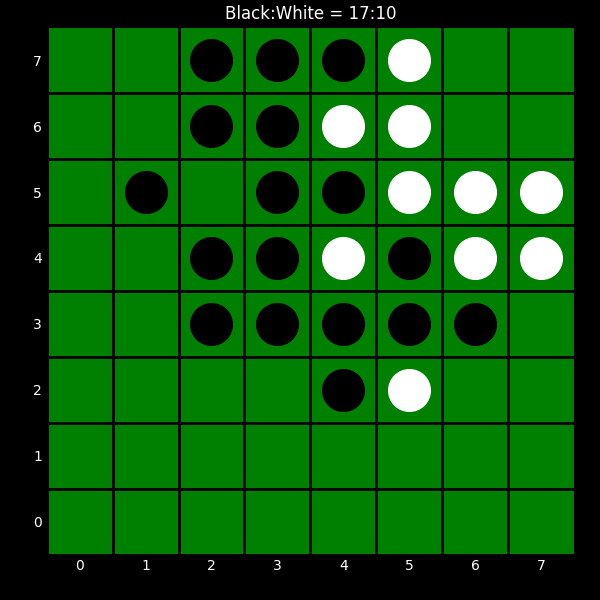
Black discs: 17
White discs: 10